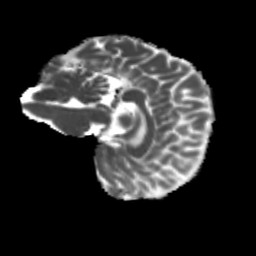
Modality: MD
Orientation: sagittal
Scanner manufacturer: siemens
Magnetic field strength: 3 T
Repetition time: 4 s
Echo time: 0.0594 s